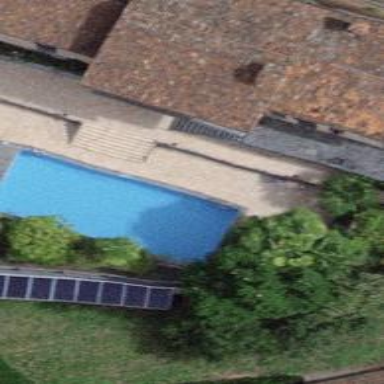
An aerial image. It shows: Swimming pool located in leisure land.